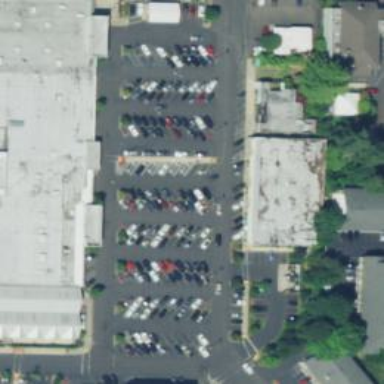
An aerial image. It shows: Parking space.